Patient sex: M
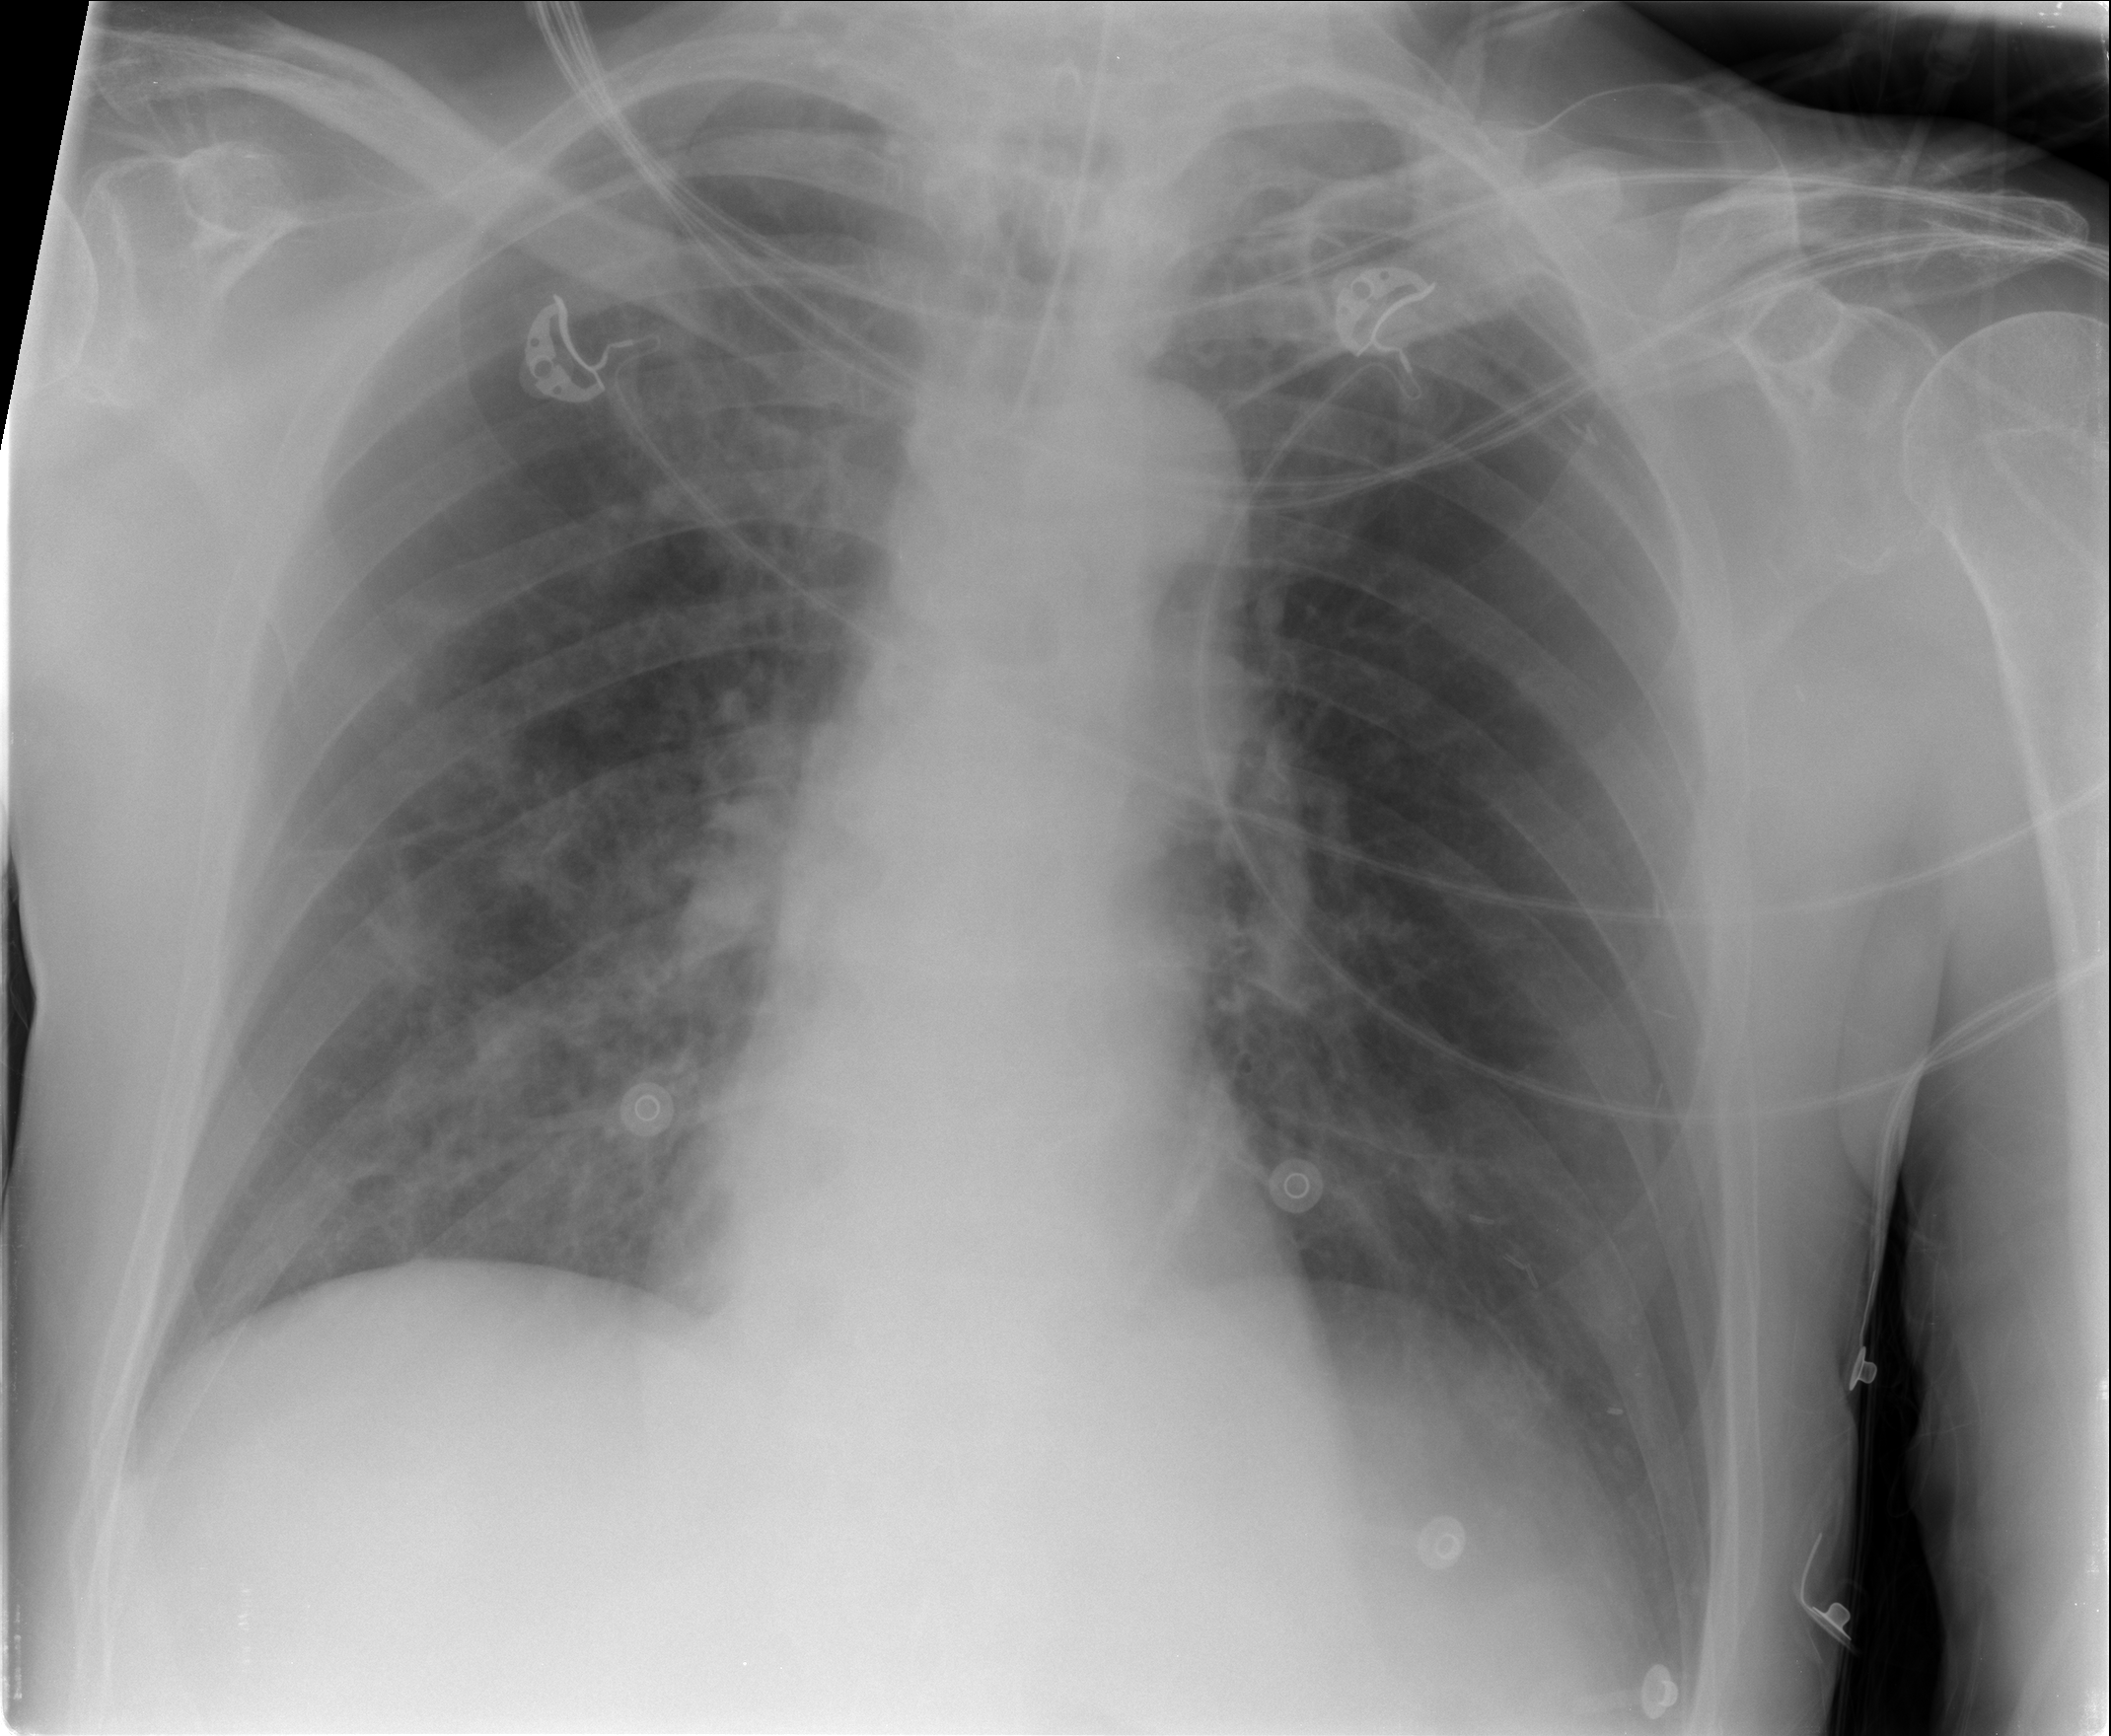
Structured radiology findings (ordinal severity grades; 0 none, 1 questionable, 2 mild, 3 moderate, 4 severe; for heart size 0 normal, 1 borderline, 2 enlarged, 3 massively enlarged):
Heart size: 0
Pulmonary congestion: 0
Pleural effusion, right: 0
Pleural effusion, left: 0
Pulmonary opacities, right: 2
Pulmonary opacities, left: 0
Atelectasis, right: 0
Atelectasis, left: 0